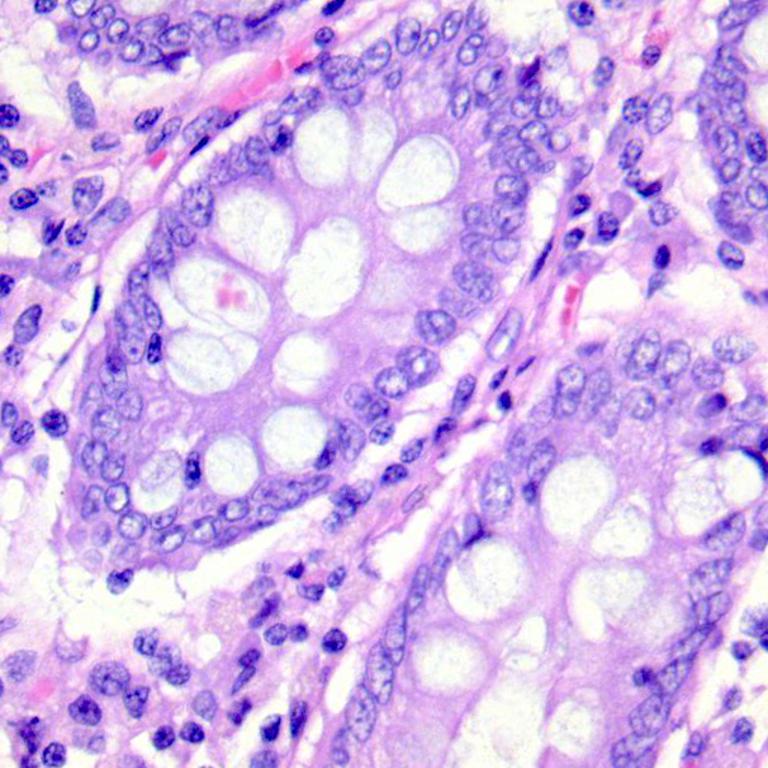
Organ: colon
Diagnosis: benign